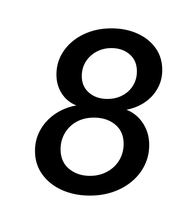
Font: InstrumentSans-Italic_Medium_Italic